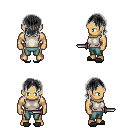
a pixel art fantasy rpg character, male body template, human, tanned skin, white sleeveless shirt, teal pants, gray long bangs hairstyle, gray slippers, dagger, four views (front, back, left, right), 2x2 character sprite sheet, small pixel art, hard edges, no anti-aliasing